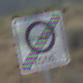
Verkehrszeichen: EndeUmweltzone
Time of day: Midday
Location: Outdoor (Nature)
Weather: PartlyCloudy
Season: NotSpecified
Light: Natural